Question: I'm trying to upload a photo with some information. But stuck with the error "Argument of type 'File' is not assignable to parameter of type 'string'."
I am using angular 6 as frontent and as a backend, I'm using .net WebApi with SQL server 2012.
Thanks in advance guys and hoping for a soon response.
image-upload.component.ts
'''
imageUrl:String="";
fileToUpload:File=null;
handleImageChange(file: FileList){
this.fileToUpload = file.item(0);
var reader = new FileReader();
reader.onload=(event:any)=>{
this.imageUrl=event.target.result;
}
reader.readAsDataURL(this.fileToUpload);
}
uploadImage(imageData){
let name=imageData.name;
let number=imageData.number;
let price=imageData.price;
this.service.uploadImage(name,this.fileToUpload,number,price).subscribe(
data=>{
alert("successfully uploaded");
this.productForm.reset();
this.imageUrl="";
}
);
}
'''
image-upload.service.ts
'''
uploadImage(fileToUpload:File, imagename:string, num:string, price:string){
let formData:FormData = new FormData();
formData.append("file",fileToUpload,fileToUpload.name);
formData.append("Imagename",imagename);
formData.append("Number",num);
formData.append("Price",price);
return this.http.post(this.baseUrl+"UploadImage",formData,this.httpOptions);
}
'''
Error:

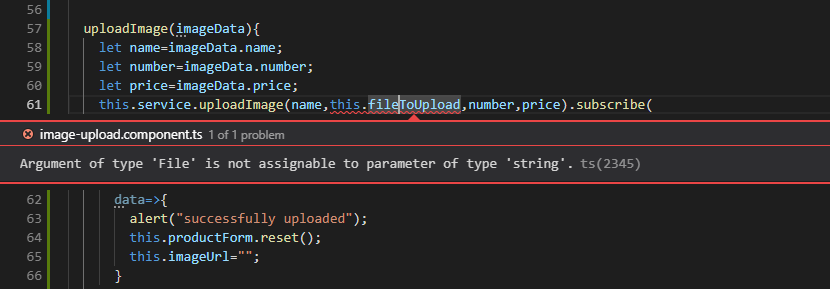
Answer: as per the parameter you defined called same like fileToUpload,name,number,price likewise...